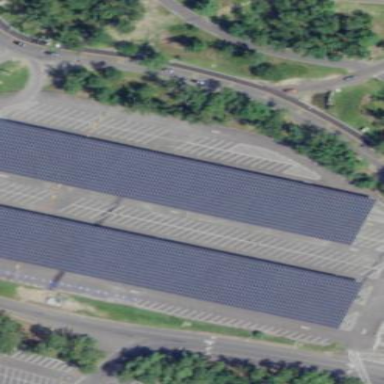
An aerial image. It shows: Solar power generator.